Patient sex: M
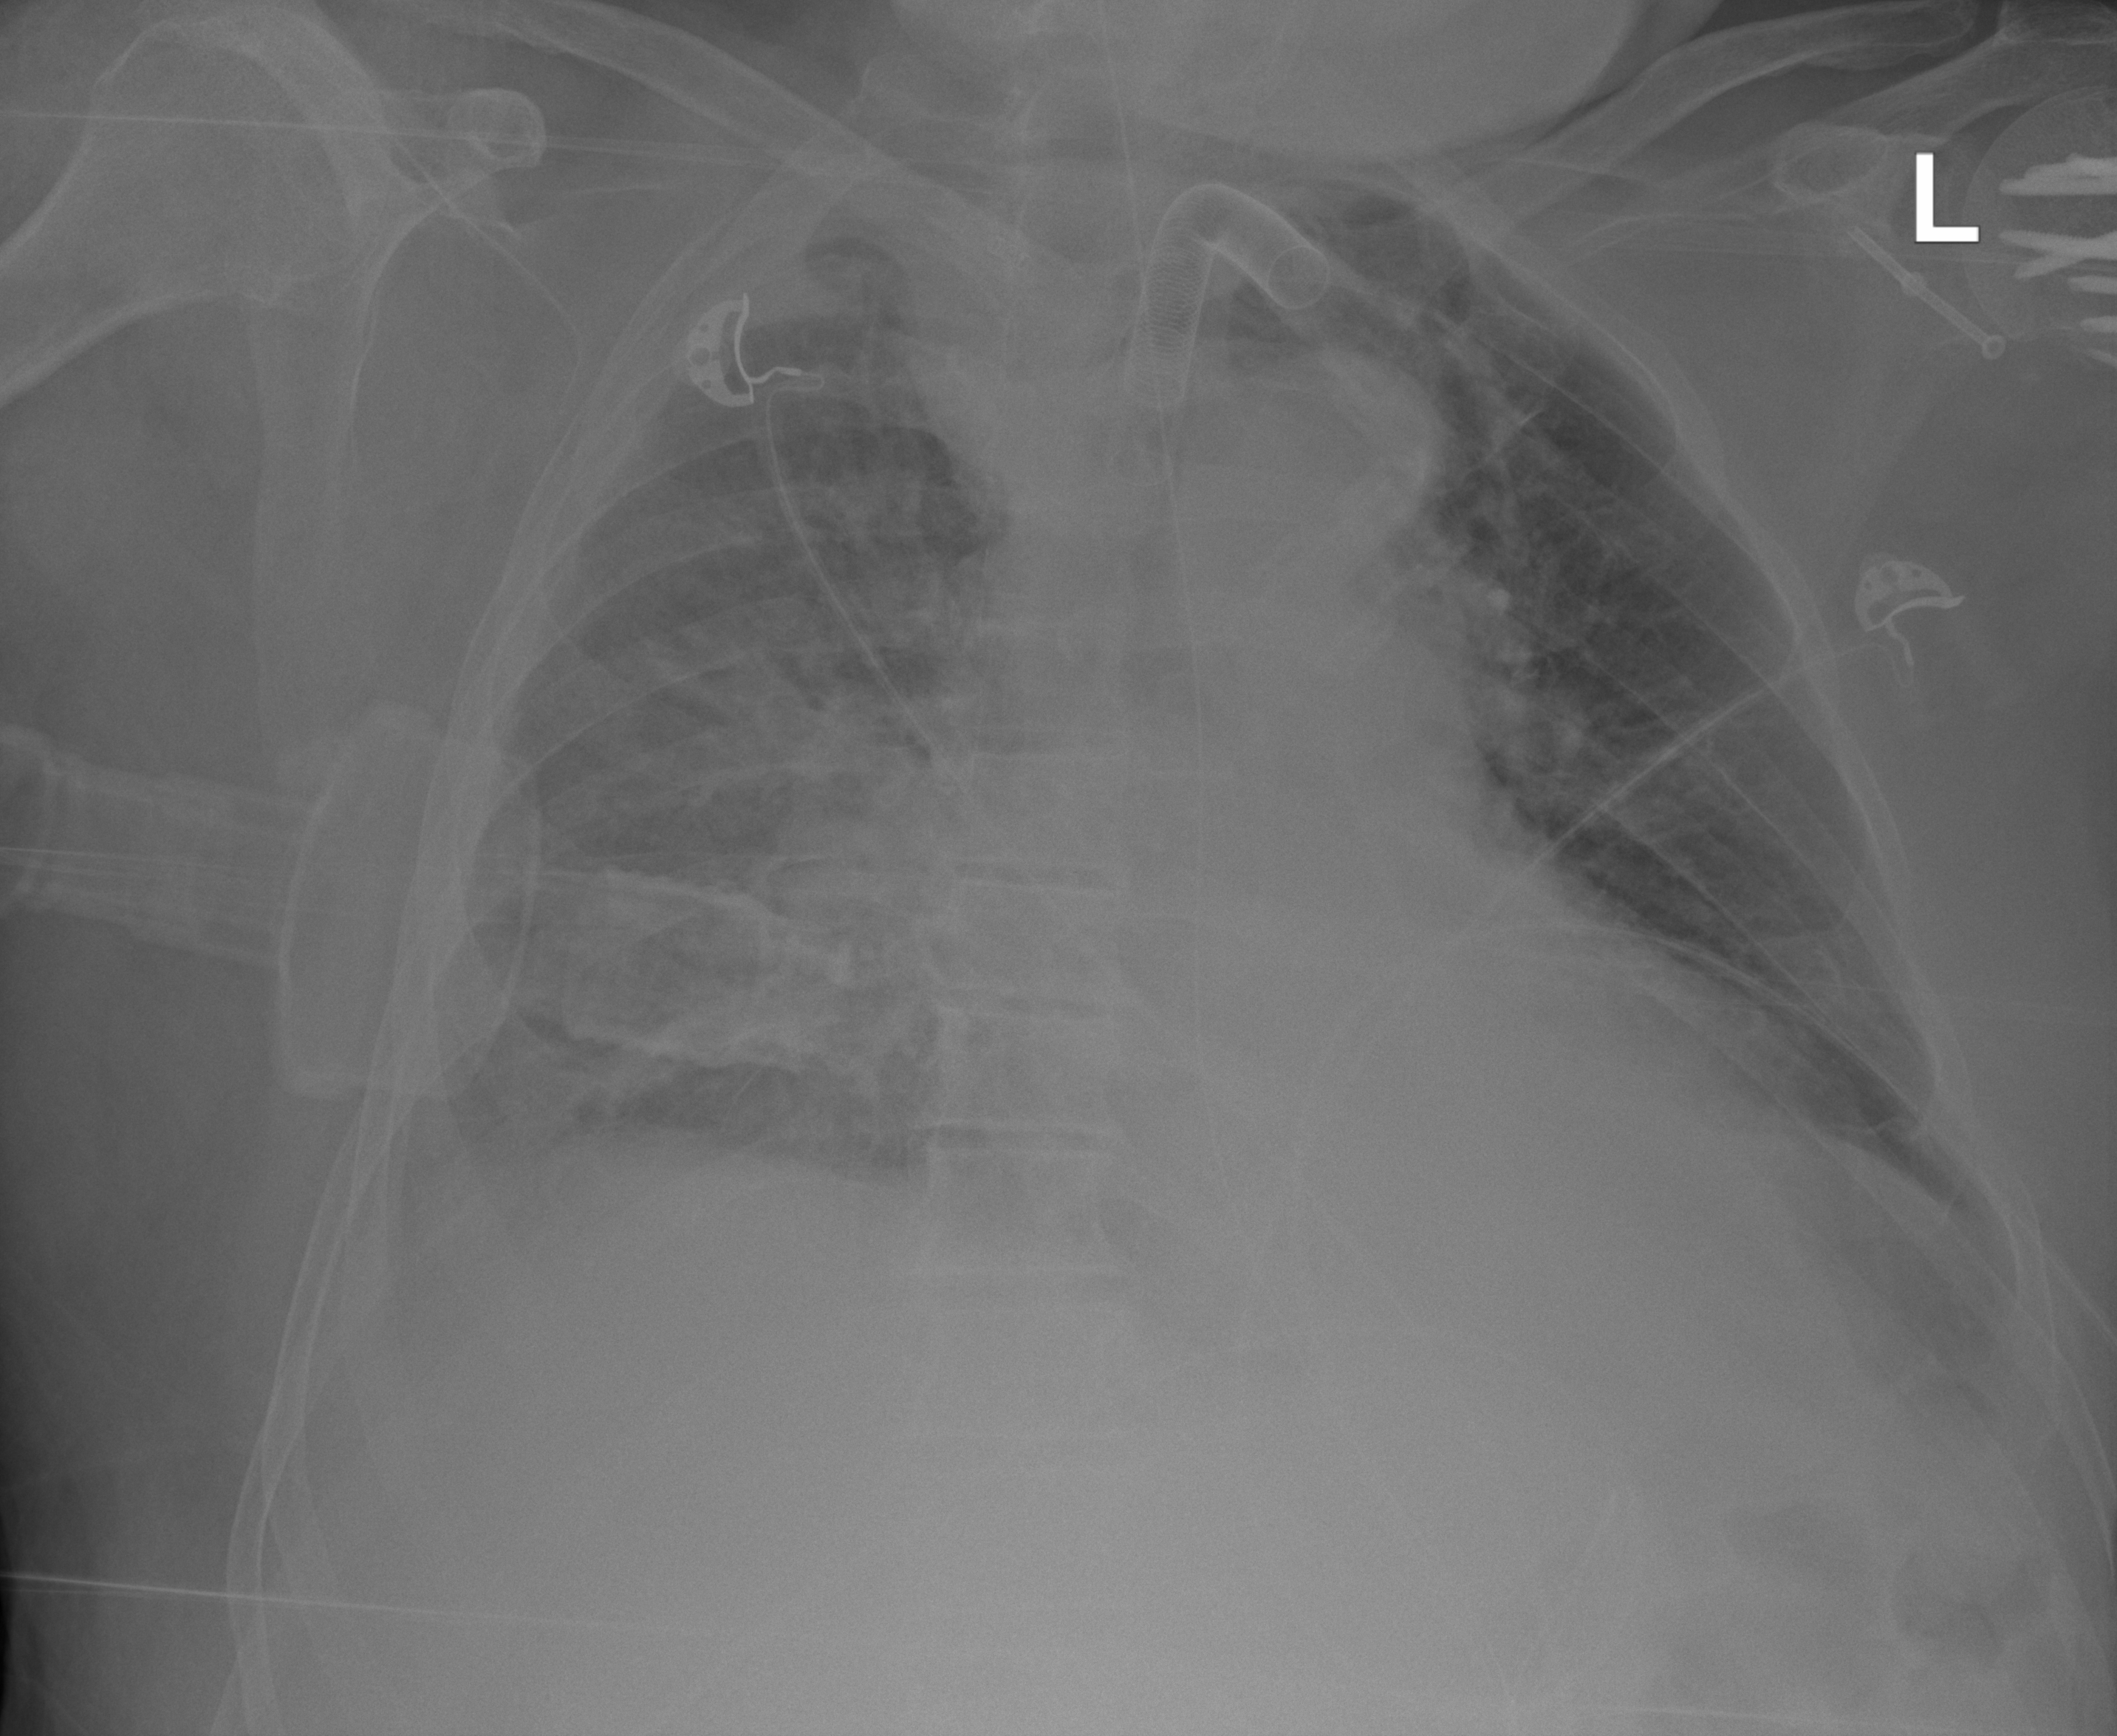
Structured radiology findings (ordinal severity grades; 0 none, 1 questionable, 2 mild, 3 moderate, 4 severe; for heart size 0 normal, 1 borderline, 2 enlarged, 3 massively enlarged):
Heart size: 1
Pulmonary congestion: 2
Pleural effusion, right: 0
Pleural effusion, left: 1
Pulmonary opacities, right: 1
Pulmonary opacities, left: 0
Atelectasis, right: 2
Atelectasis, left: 2